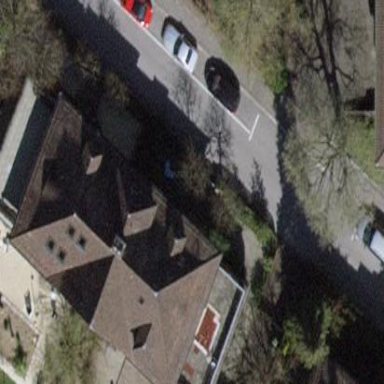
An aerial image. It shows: Hipped roof house.